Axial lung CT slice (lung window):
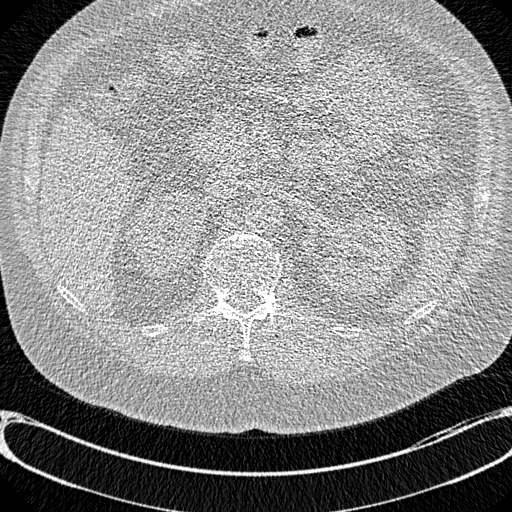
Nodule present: no